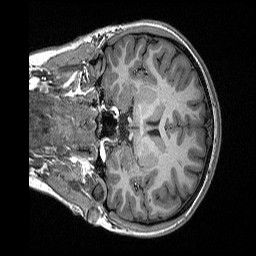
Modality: T1w
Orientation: coronal
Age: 20
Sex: female
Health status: healthy
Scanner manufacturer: siemens
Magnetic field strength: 3 T
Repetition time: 2.3 s
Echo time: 0.00298 s